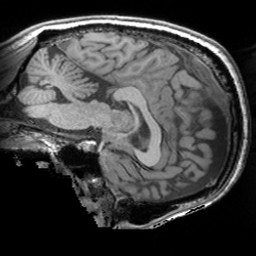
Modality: T1w
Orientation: sagittal
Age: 56
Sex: male